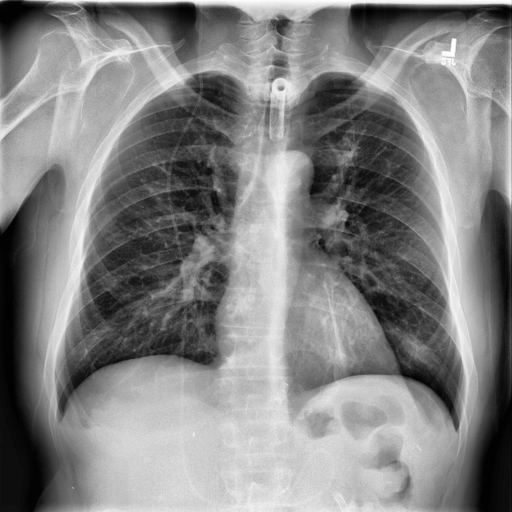
Finding: NORMAL